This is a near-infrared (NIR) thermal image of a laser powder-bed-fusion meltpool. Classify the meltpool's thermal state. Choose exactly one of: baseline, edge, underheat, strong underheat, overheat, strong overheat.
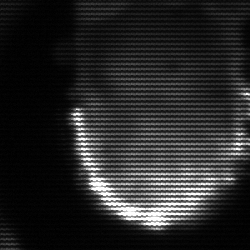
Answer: baseline